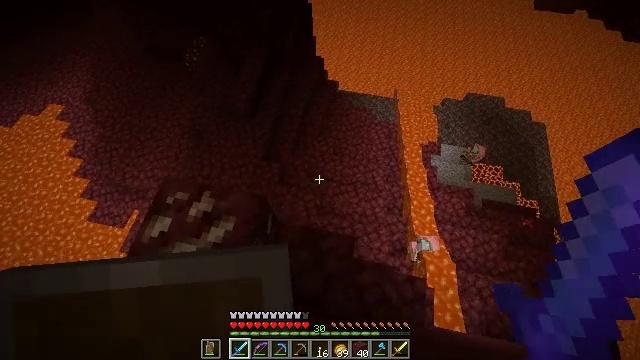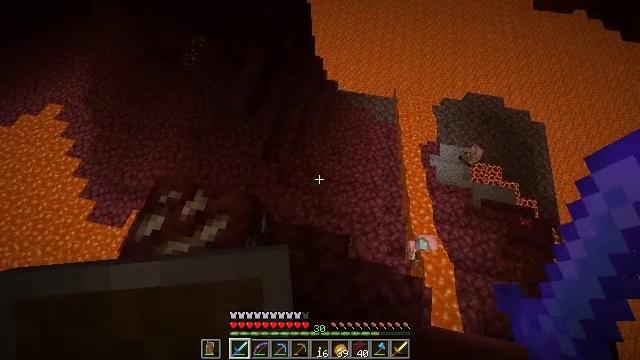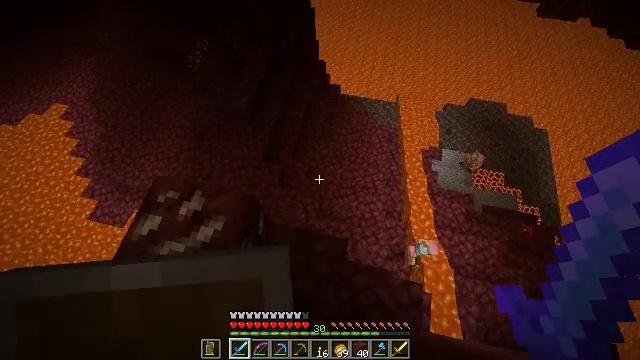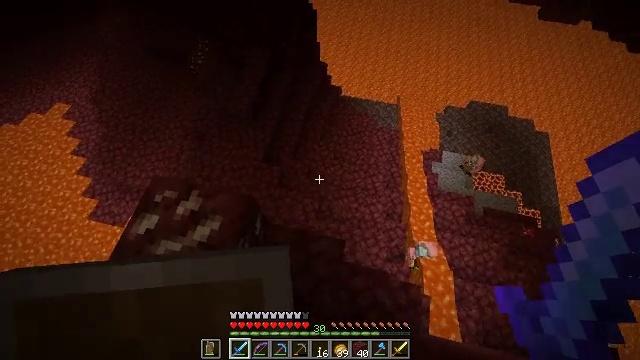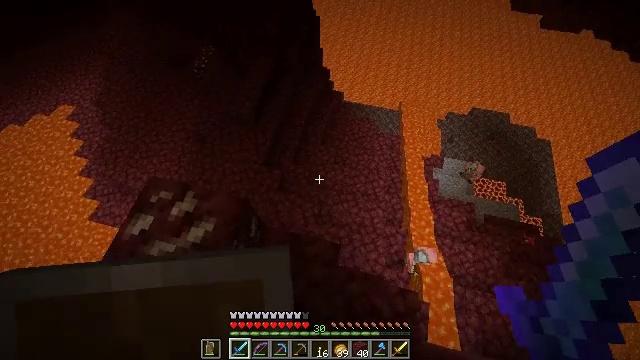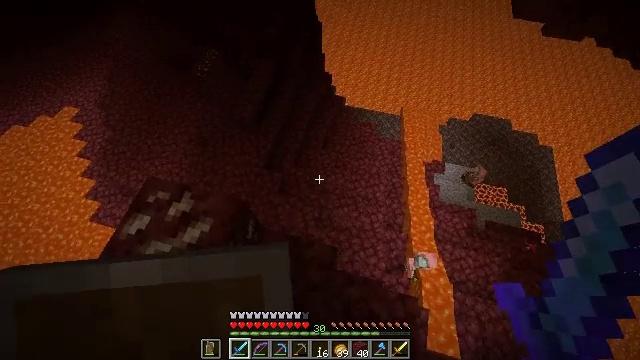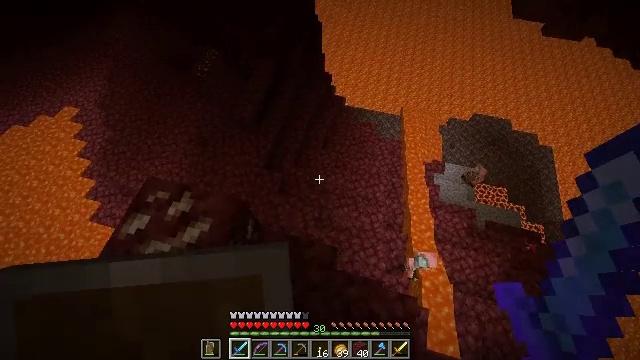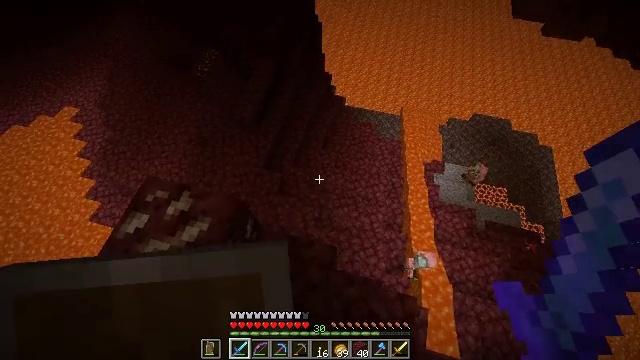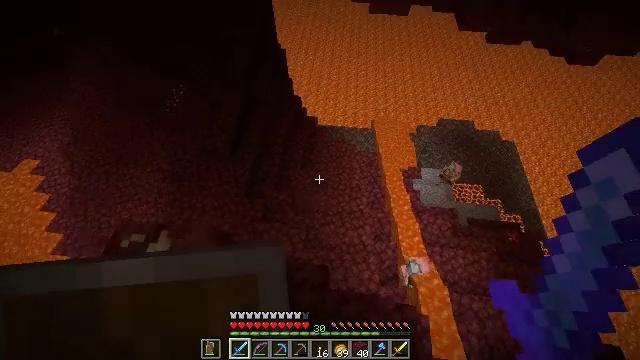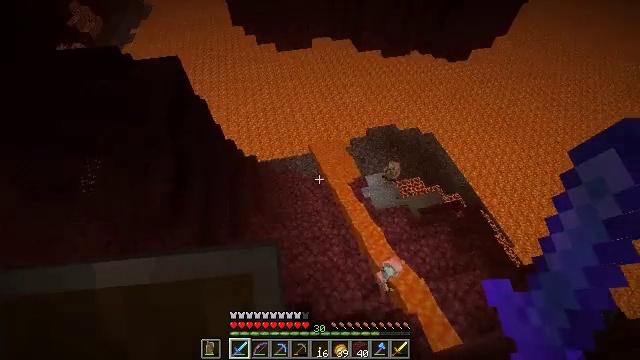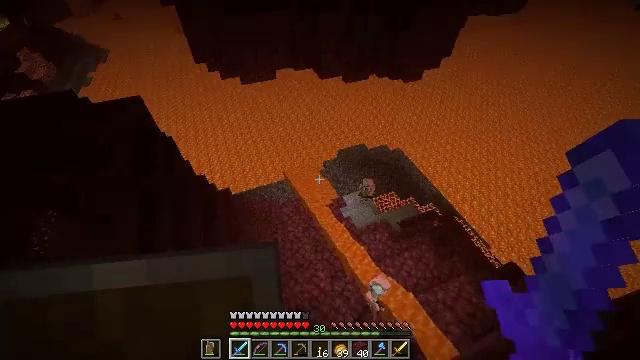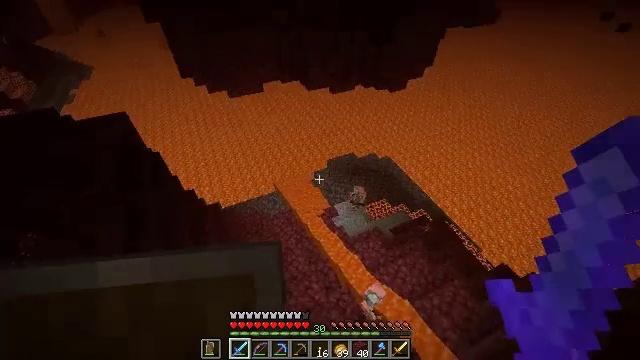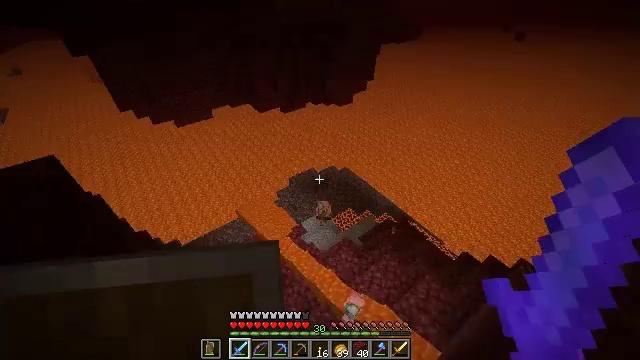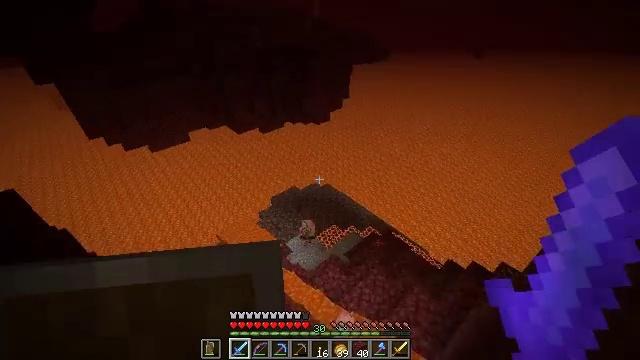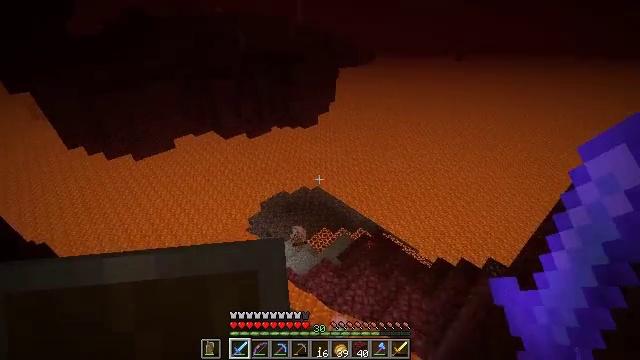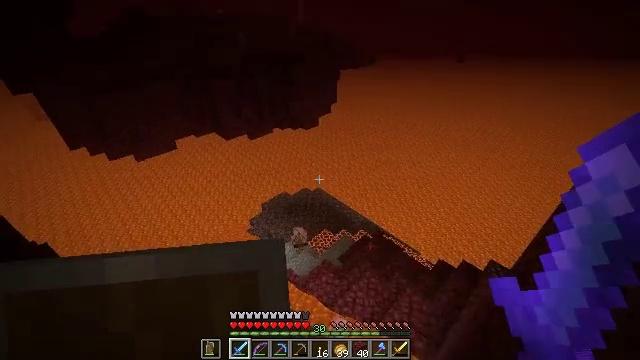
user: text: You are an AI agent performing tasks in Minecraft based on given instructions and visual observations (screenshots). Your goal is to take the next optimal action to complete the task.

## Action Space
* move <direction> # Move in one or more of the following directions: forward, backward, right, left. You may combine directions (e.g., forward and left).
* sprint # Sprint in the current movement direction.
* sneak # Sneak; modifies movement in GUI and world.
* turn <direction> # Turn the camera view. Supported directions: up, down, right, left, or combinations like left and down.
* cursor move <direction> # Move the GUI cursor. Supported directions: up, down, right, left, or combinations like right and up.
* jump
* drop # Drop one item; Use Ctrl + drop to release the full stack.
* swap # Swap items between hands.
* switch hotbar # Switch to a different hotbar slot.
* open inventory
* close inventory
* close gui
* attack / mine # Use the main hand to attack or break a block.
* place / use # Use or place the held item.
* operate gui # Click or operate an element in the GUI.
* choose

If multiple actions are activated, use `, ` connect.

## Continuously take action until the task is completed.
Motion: motion action
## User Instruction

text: Pick up the brown mushroom.
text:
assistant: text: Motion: move right, sneak
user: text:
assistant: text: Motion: move right, sneak, turn left
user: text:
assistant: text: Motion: move right, sneak
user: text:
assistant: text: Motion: sneak, turn up
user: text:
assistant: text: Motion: sneak
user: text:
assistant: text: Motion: sneak
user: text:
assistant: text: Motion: sneak
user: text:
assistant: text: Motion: sneak, turn right and up
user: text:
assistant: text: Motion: sneak, turn right and up
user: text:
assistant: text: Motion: sneak, turn right and up
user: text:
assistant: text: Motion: sneak, turn right and up
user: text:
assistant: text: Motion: sneak, turn right and up
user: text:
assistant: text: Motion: sneak, turn right and up
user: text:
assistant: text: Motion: sneak, turn right
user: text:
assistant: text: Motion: sneak
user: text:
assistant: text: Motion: sneak
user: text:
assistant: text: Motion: move forward, sneak, turn right and up
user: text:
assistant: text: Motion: move forward and move right, sneak, turn right and up
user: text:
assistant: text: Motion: move forward and move right, sneak, turn right and up
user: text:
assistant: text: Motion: move forward and move right, sneak, turn right and down
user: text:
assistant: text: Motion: move forward and move right, sneak, turn right and down
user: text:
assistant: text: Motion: move forward and move right, sneak, turn right
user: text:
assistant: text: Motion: move forward, sneak, turn right
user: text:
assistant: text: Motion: move forward, sneak, turn right and down
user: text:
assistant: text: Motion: move forward, sneak, turn right and up
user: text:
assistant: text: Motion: move forward, sneak, turn left and up
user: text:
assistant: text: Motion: move forward, sneak
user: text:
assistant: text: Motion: move forward, sneak
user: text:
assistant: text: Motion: move forward, sneak
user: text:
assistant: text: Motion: move forward, sneak